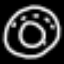
Label: donut